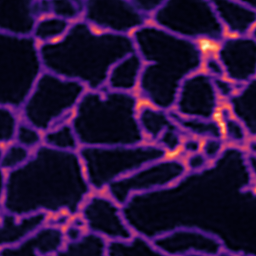
Label: Super-resolution ER image